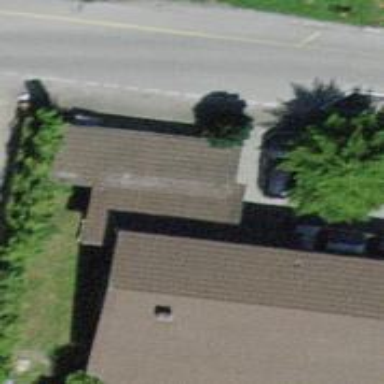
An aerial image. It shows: Shed.